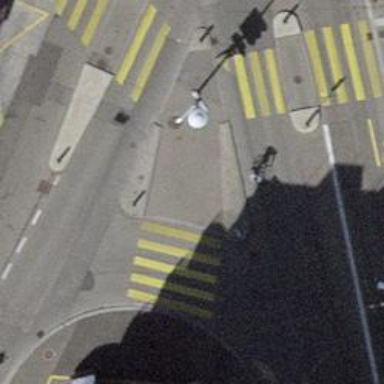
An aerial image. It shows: Kerb barrier.